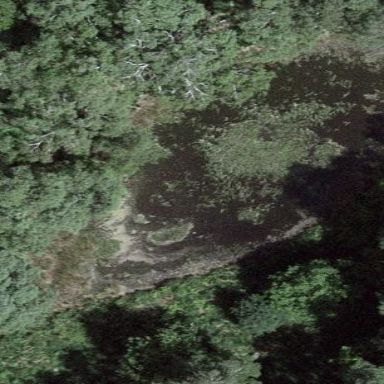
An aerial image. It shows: Peaceful pond surrounded by nature.